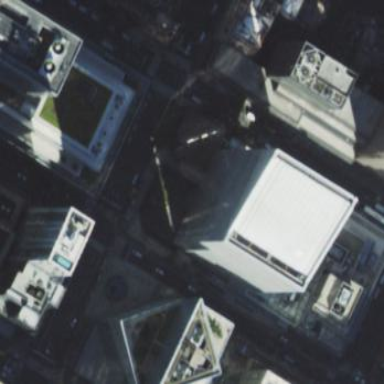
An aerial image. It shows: Silver building part with skillion roof.